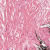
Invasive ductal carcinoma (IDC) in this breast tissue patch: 0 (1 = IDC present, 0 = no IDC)